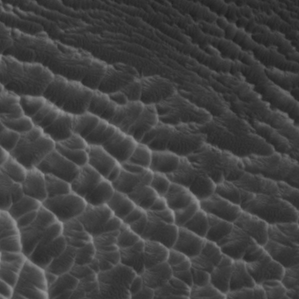
Label: non_frost